Interaction volume radius: 10 \u00c5
Interaction volume height: 10 \u00c5
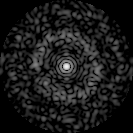
Disorder parameter: 0.8423